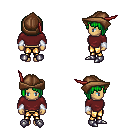
a pixel art fantasy rpg character, female body template, human, tanned skin, maroon long-sleeve shirt, gold greaves, green pageboy hairstyle, leather cap, white cloth bracers, metal boots, four views (front, back, left, right), 2x2 character sprite sheet, small pixel art, hard edges, no anti-aliasing